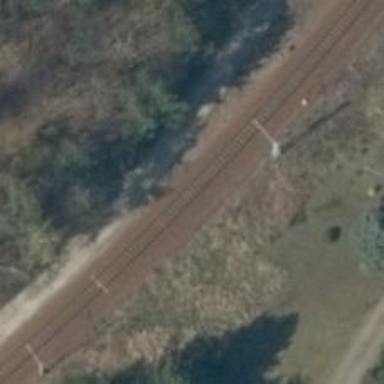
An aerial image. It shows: Single railway track with electrified contact line. It is spur track.